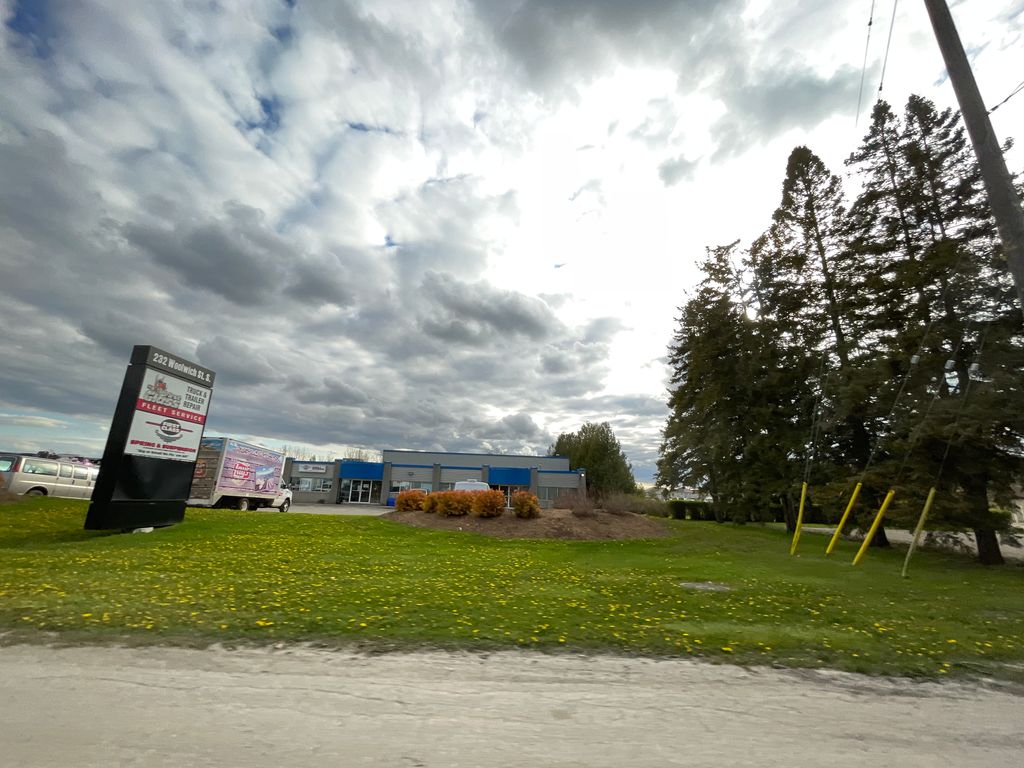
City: kitchener-waterloo